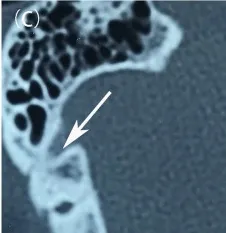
Preoperative evaluation and diagnostic imaging of the patient. (C) Pre-treatment non-contrast CT scans showed a branch of the mastoid vein emanating from the right sigmoid sinus.
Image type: radiology (ct)